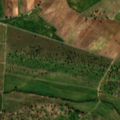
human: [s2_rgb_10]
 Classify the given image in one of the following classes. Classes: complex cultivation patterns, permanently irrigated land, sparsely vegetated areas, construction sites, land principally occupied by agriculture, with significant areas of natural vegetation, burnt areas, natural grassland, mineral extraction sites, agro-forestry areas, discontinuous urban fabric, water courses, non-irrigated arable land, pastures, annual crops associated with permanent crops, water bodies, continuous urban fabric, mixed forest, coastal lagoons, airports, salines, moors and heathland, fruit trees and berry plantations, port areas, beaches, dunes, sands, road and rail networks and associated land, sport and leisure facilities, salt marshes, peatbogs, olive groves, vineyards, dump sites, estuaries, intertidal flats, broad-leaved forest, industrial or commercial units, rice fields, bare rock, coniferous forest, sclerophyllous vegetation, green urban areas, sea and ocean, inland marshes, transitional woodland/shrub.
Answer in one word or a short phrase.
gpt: non-irrigated arable land, olive groves, annual crops associated with permanent crops, agro-forestry areas, transitional woodland/shrub